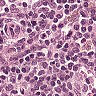
Metastatic tissue present: no